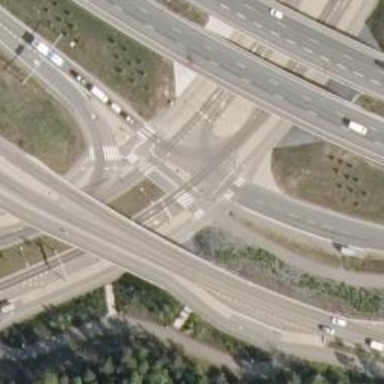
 classified as tertiary in terms of functionality."